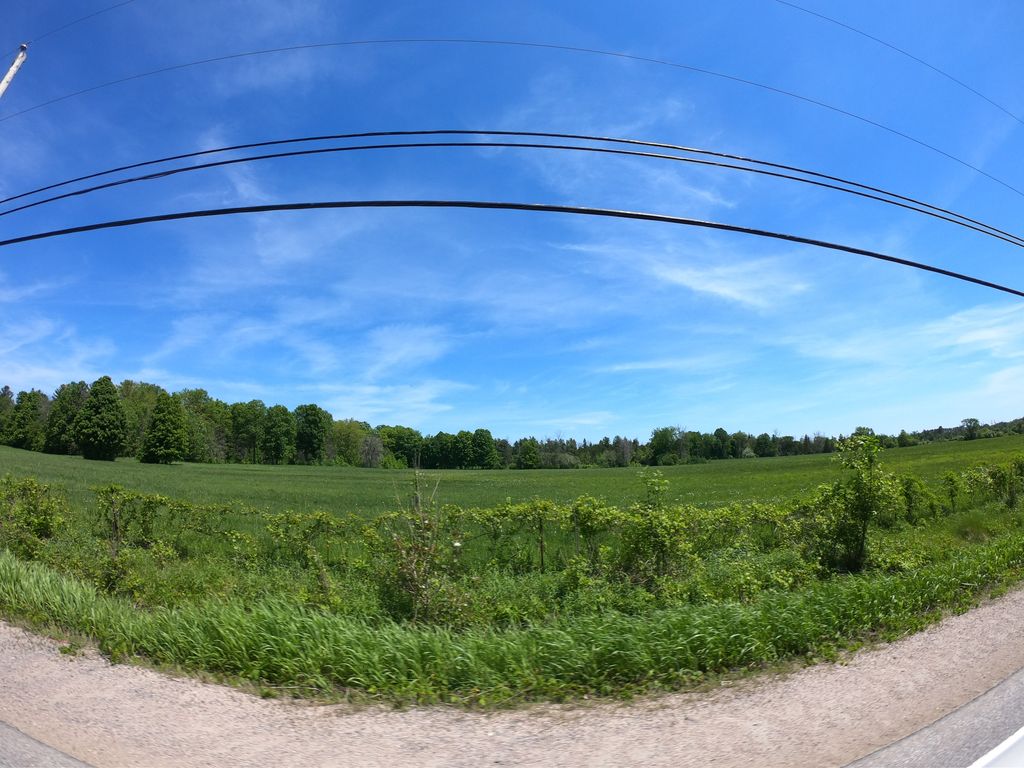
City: ottawa-gatineau